An envelope spectrum derived from a bearing vibration measurement is shown; the reference markers locate BPFO, BPFI, BSF and FTF for this bearing geometry and shaft speed. Determine the bearing's health state. Answer with exactly one of: normal, inner_race, outer_race, ball.
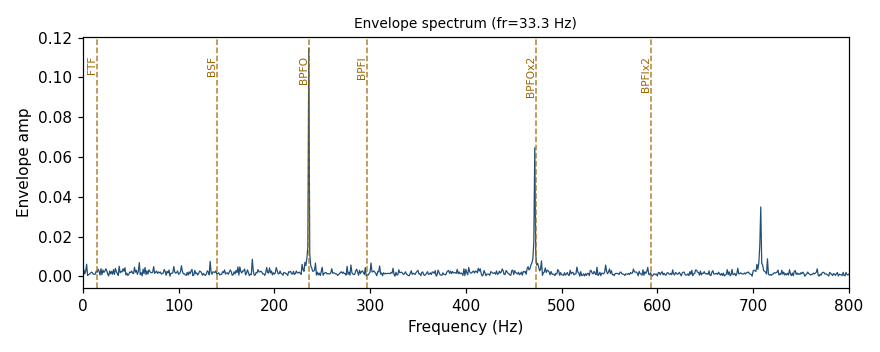
Answer: outer_race